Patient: sex F, age 51
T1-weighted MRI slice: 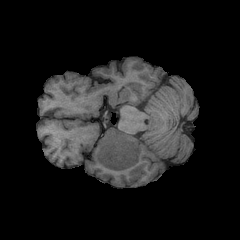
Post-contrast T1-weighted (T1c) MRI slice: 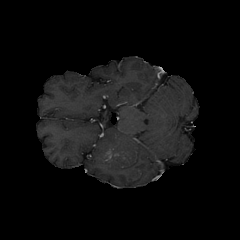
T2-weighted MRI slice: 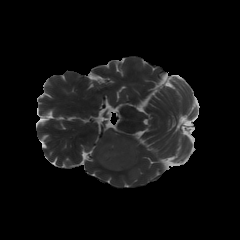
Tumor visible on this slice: yes
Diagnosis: Glioblastoma, IDH-wildtype
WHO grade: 4